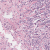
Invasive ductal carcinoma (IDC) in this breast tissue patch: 1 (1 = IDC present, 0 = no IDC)